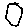
Label: circle